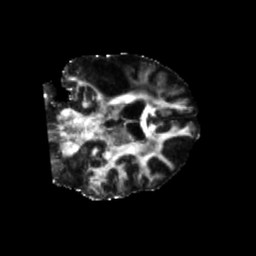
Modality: FA
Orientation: coronal
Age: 49
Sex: male
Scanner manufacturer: siemens
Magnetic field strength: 3 T
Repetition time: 5.25 s
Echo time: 0.08 s